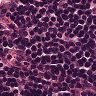
Metastatic tissue present: no